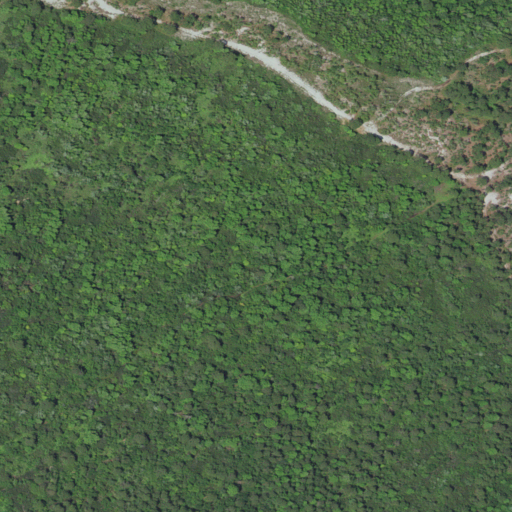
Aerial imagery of depression(s) in North Carolina named Hog Bay containing woody wetlands, shrub, and evergreen forest